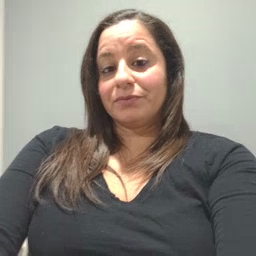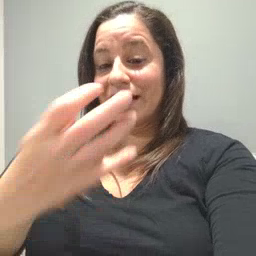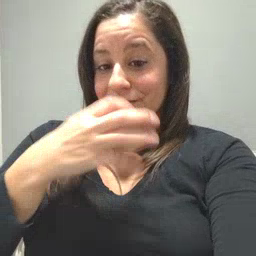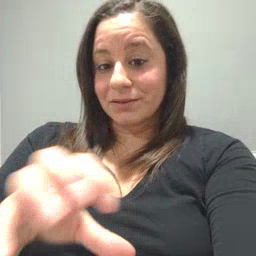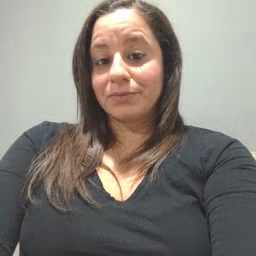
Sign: hot